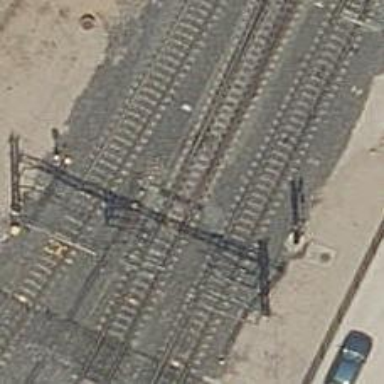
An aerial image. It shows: Railway switch with the turnout on the left side.